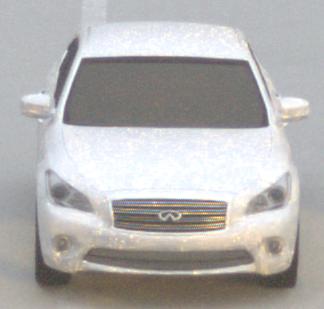
Make: Infiniti
Model: M 37
Detailed model: M (Y51)
Model produced from: 2010/10
Model produced until: 2013/11
Doors: 4
Color: white
Road condition: dry road
Daytime: sunrise or sunset
Contrast: low contrast